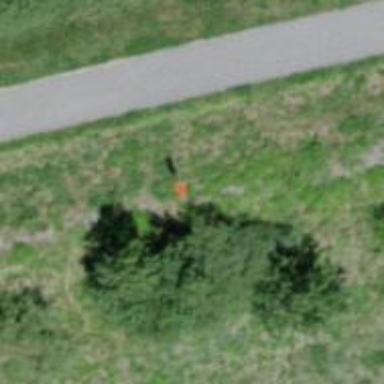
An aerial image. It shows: Pole supporting pipeline marker with roof cover.